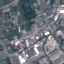
Land use / land cover: Industrial